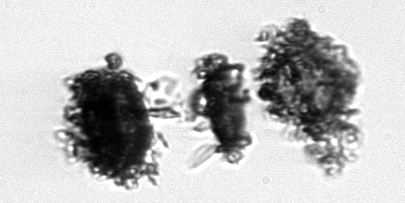
Label: Thalassiosira_TAG_external_detritus